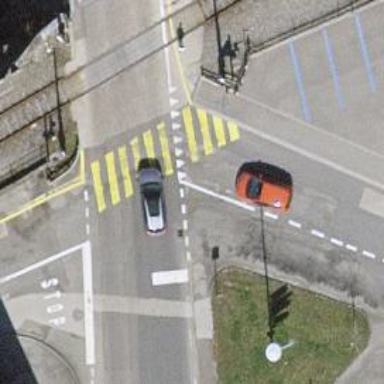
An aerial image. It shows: Zebra crossing on the road.